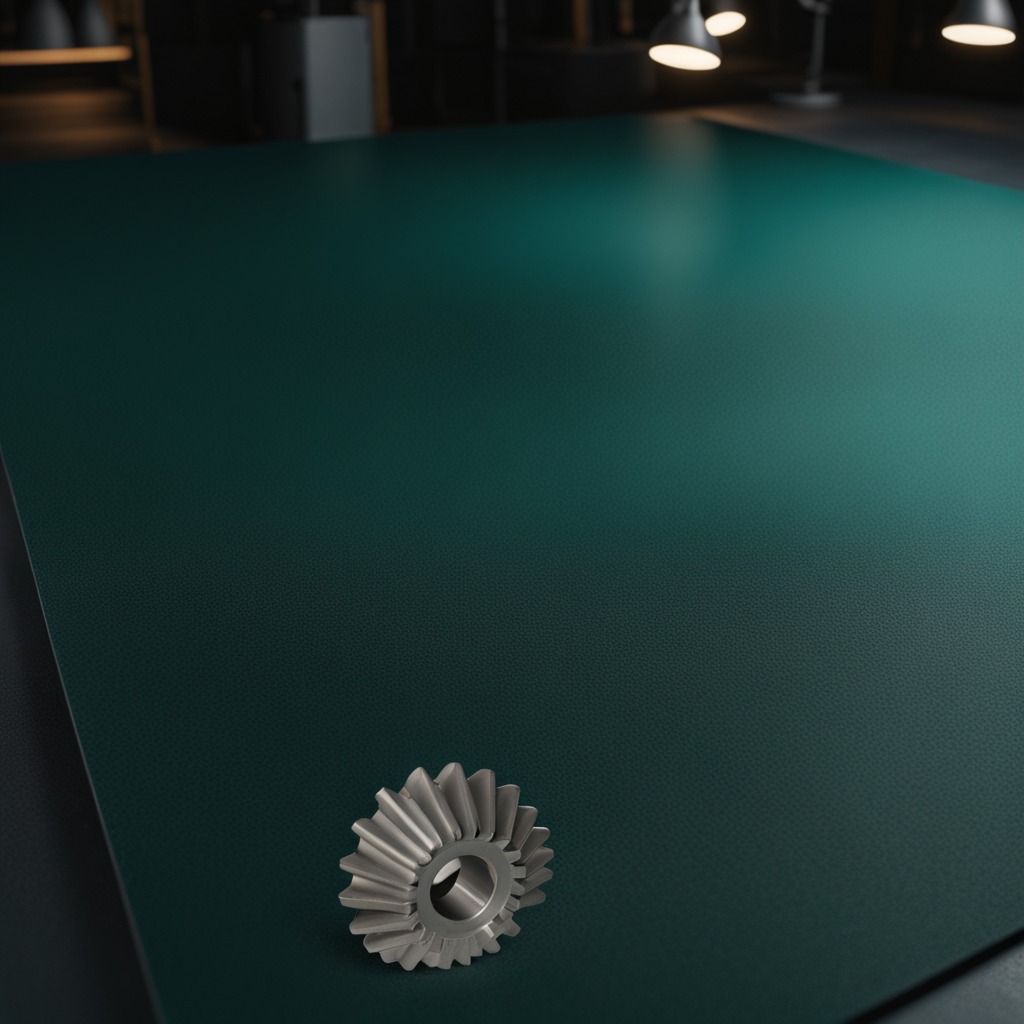
A steel gear with teeth is lying on a clean granite tabletop covered with a green rubber mat inside a workshop at night dim ambient light soft shadows worn but beneath the mat